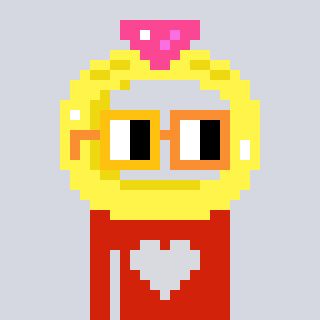
a pixel art character with square yellow and orange glasses, a ring-shaped head and a red-colored body on a cool background